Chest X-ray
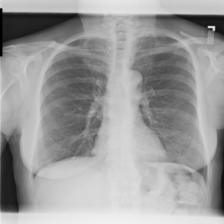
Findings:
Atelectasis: negative
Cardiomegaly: negative
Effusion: negative
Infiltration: negative
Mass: negative
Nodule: negative
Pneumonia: negative
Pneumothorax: negative
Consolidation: negative
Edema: negative
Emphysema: negative
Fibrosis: negative
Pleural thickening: negative
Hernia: negative